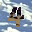
Label: 4